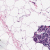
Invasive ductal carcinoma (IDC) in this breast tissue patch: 0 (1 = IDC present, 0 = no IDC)